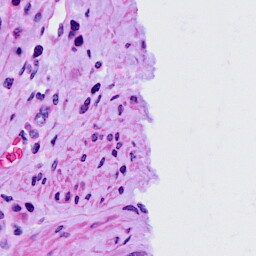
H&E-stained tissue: Cervix